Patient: sex F, age 72
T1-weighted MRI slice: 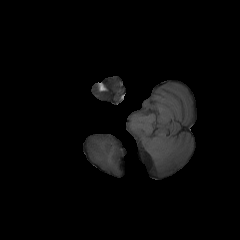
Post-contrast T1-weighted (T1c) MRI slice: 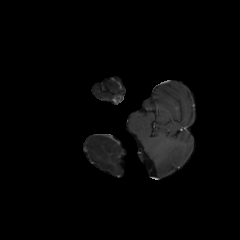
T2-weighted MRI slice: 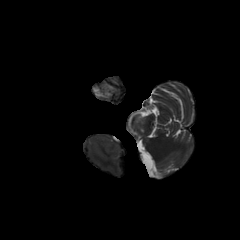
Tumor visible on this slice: yes
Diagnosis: Glioblastoma, IDH-wildtype
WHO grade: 4